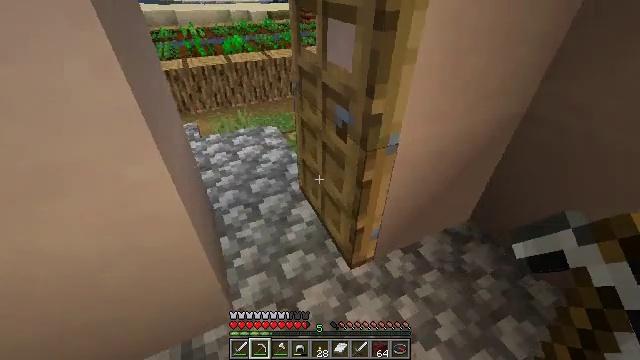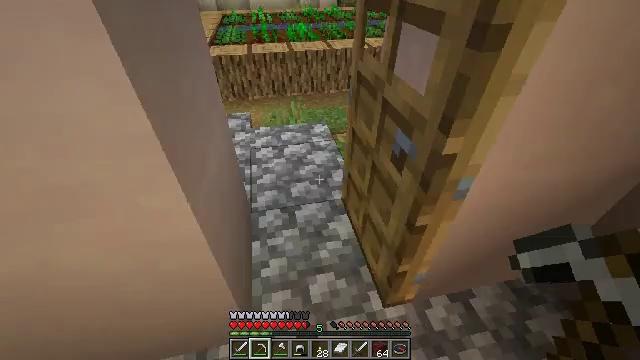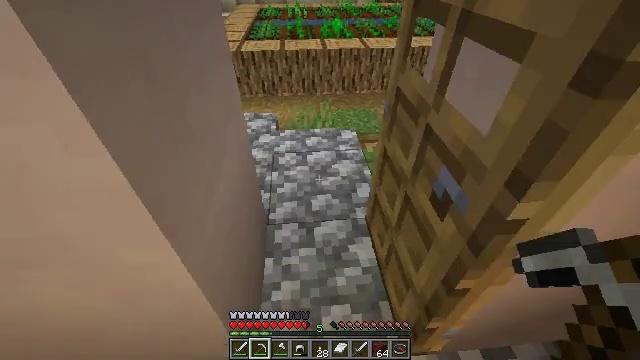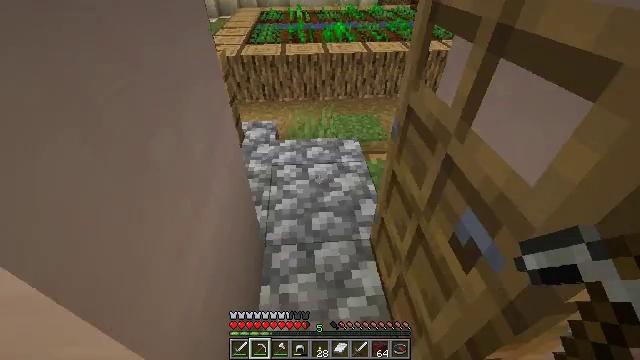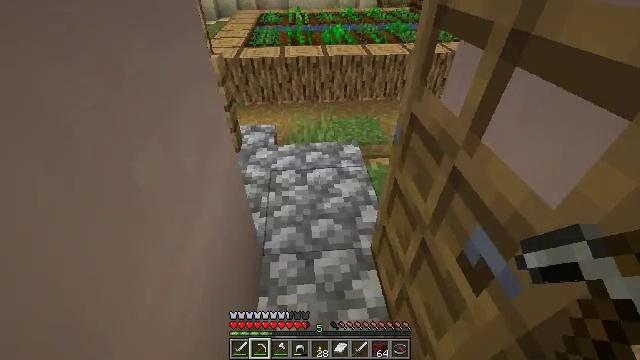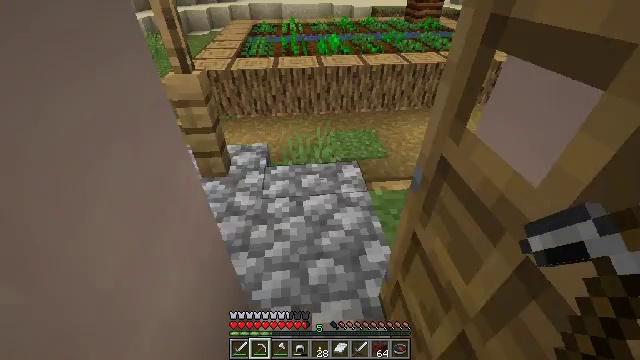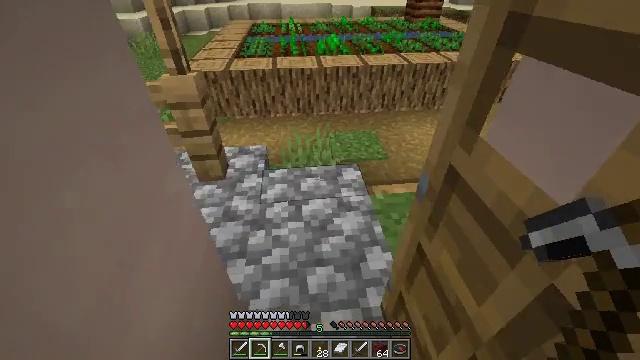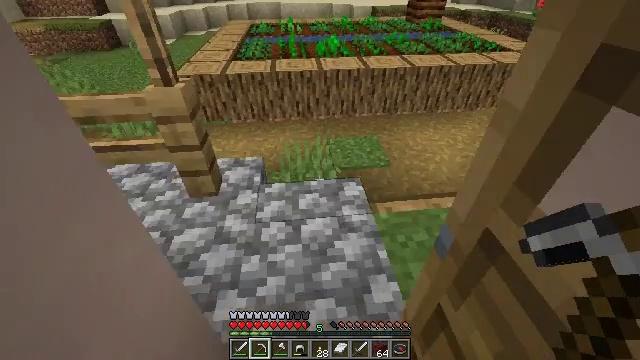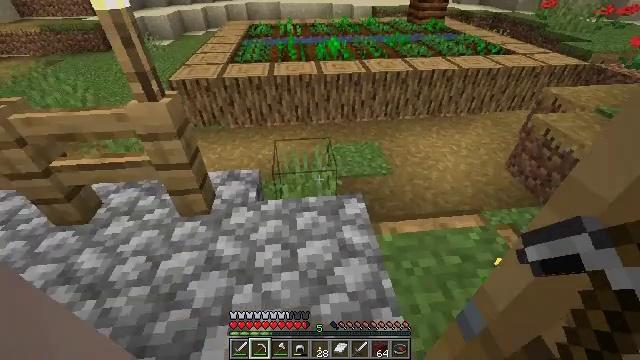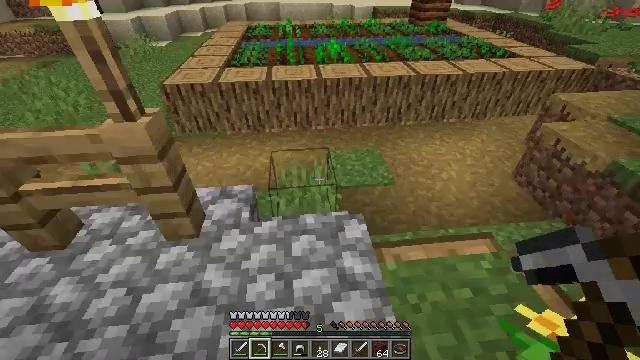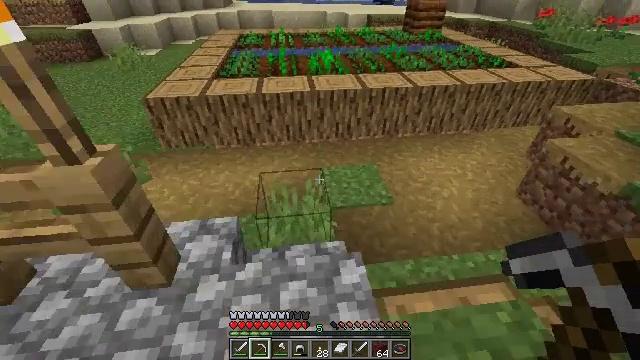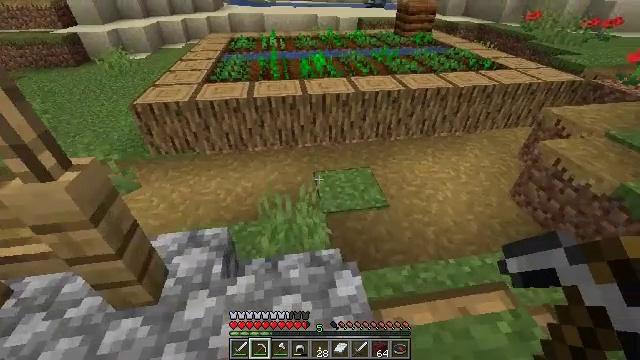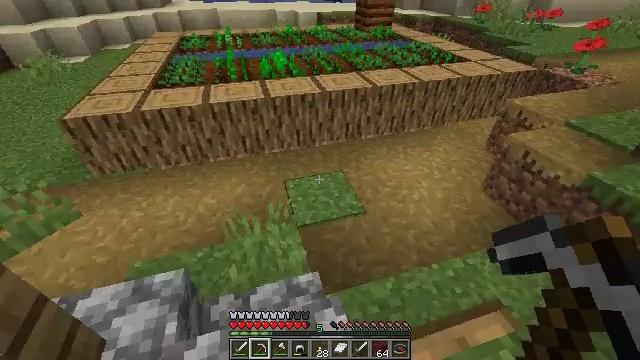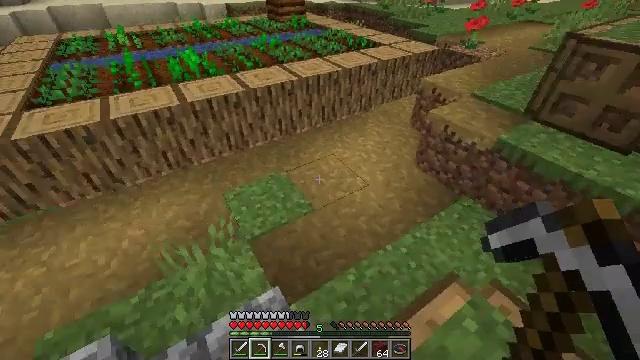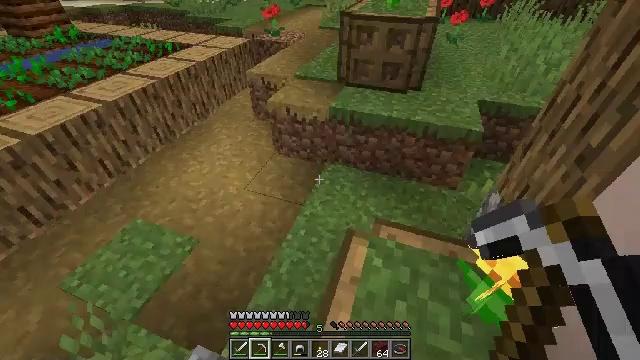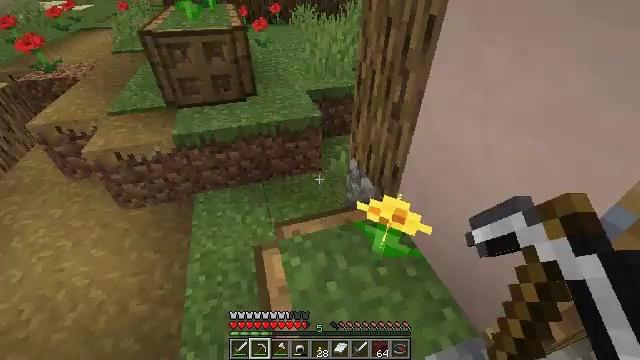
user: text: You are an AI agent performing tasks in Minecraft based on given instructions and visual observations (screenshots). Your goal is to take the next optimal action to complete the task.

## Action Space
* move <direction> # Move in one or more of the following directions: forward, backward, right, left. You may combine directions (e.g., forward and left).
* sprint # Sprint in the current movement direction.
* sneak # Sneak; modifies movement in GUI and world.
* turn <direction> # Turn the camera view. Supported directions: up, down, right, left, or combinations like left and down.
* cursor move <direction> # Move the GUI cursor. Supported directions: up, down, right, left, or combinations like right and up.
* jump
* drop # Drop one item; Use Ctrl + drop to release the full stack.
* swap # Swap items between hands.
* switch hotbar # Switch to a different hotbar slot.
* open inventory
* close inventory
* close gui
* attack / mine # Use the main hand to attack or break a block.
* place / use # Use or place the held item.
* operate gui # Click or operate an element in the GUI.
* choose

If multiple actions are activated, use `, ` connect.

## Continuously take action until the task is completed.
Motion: motion action
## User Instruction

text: Get smooth stone for building.
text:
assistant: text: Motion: move forward, turn left and down
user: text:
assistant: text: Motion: move forward, turn left
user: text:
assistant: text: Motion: move forward
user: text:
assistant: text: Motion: move forward
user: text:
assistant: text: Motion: move forward, turn right and up
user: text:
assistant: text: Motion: move forward
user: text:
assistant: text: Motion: move forward
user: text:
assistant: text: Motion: move forward
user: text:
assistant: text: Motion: move forward
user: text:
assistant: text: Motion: move forward, turn right and up
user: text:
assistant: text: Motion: move forward, turn right
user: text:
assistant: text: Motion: move forward, turn right and down
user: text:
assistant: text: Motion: move forward, turn right and down
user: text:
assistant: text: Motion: turn right
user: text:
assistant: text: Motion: turn right and up
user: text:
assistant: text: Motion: turn right and up
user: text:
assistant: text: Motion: turn right and up
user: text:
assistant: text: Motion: no_op
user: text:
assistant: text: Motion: no_op
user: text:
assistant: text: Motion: turn up
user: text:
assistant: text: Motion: no_op
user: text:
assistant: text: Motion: no_op
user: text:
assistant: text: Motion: turn right and up
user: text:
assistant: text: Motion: turn right and up
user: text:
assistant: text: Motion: turn right and up
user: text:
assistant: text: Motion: turn right and up
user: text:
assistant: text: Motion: turn right and up
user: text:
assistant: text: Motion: no_op
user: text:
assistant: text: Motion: use / place
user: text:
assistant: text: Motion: use / place